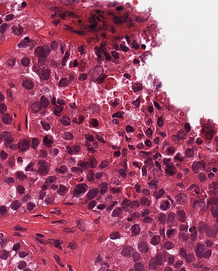
Tumor epithelial tissue: yes
Tumor-associated stroma tissue: yes
Normal tissue: no